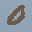
Label: 0